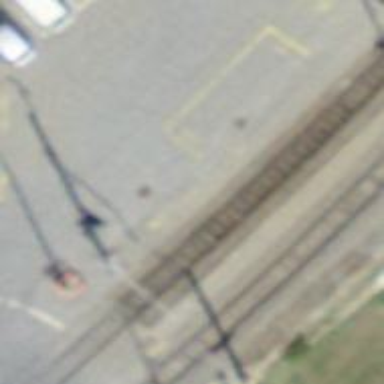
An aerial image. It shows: Railway stop with public transport stop position.